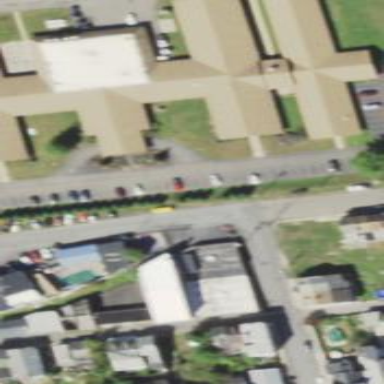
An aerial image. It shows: Nursing home building.